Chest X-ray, AP view. Patient: 60 years old, sex F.
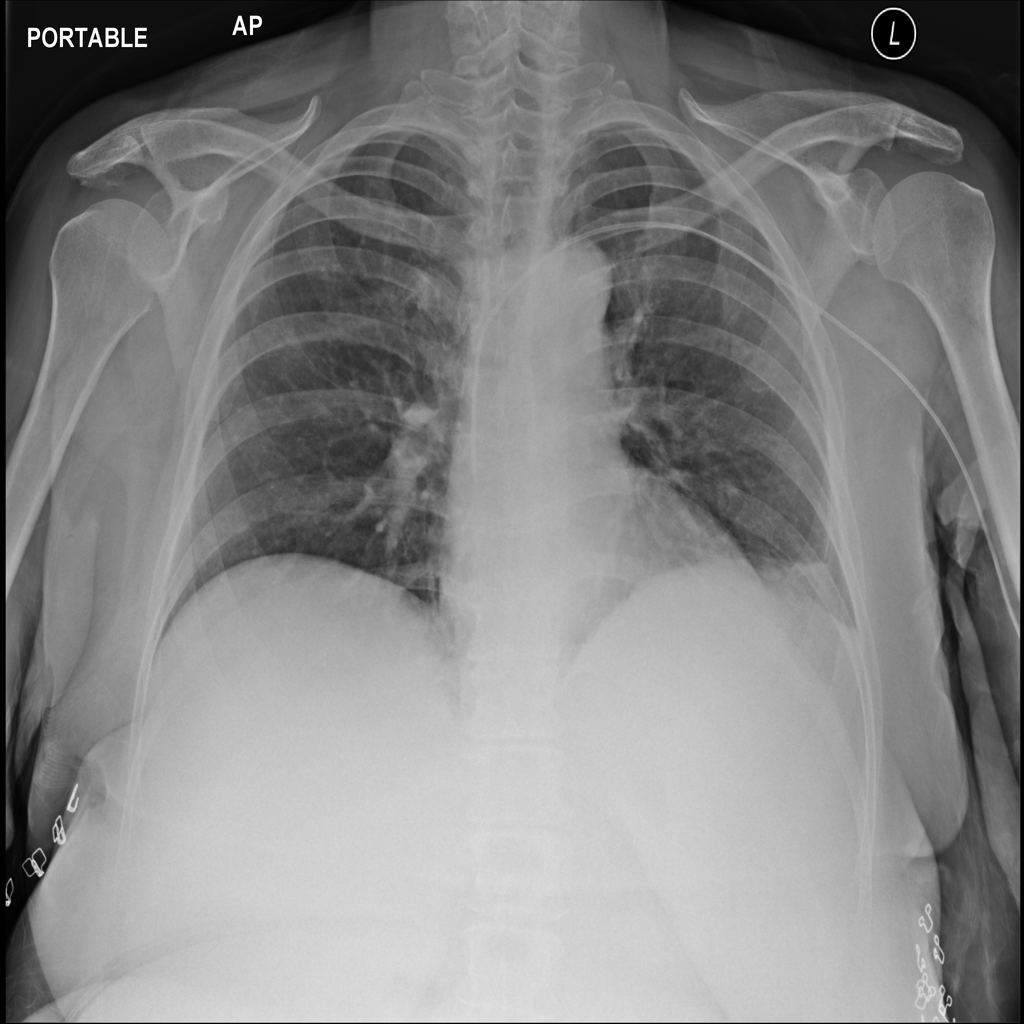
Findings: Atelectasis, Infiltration